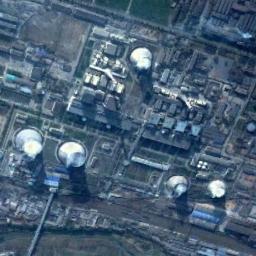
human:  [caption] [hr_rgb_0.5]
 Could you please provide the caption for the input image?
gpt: Here is a smoking thermal power station with a row of red houses next to it .

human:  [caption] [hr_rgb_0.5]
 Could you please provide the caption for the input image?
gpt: In the thermal power station, there are neatly planned factories and good greening  Five cooling towers are emitting steam, and two chimneys are smoking .

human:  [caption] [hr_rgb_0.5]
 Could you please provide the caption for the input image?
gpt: The thermal power station is next to some buildings and trees with white mist above .

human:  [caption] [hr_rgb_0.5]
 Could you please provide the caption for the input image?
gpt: There are many buildings of different shapes next to the thermal power station .

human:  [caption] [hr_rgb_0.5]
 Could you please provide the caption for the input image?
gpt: There are many buildings and several chimneys on the thermal power station .